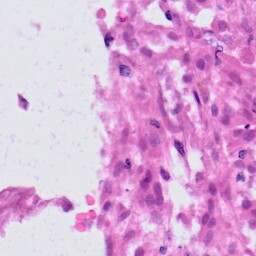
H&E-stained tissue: Skin